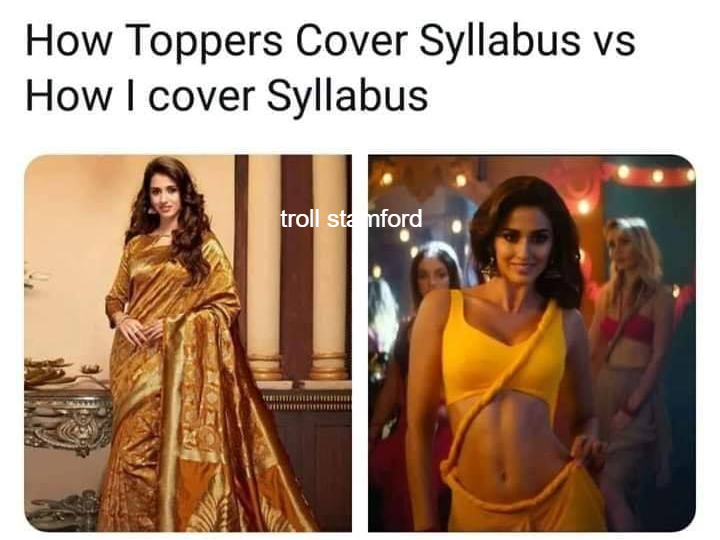
Caption: How Toppers  Cover syllabus   vs How I cover Syllabus
Label: non-hate